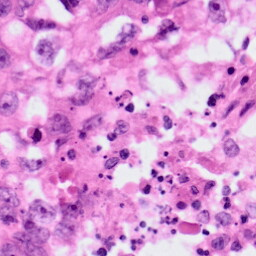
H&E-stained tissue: Lung